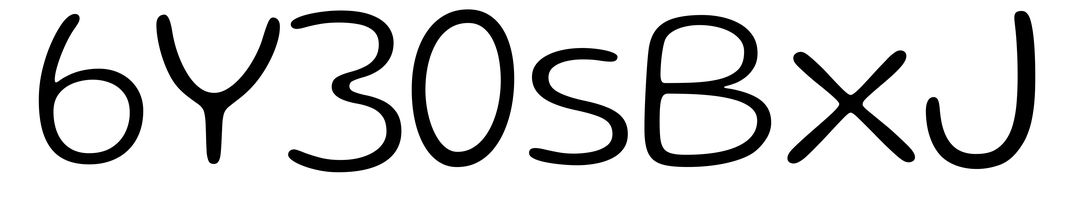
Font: Gluten_ExtraLight